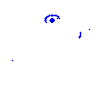
Particle: electron